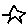
Label: star